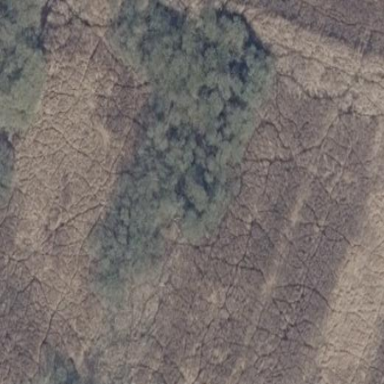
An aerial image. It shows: Patch of scrub vegetation.